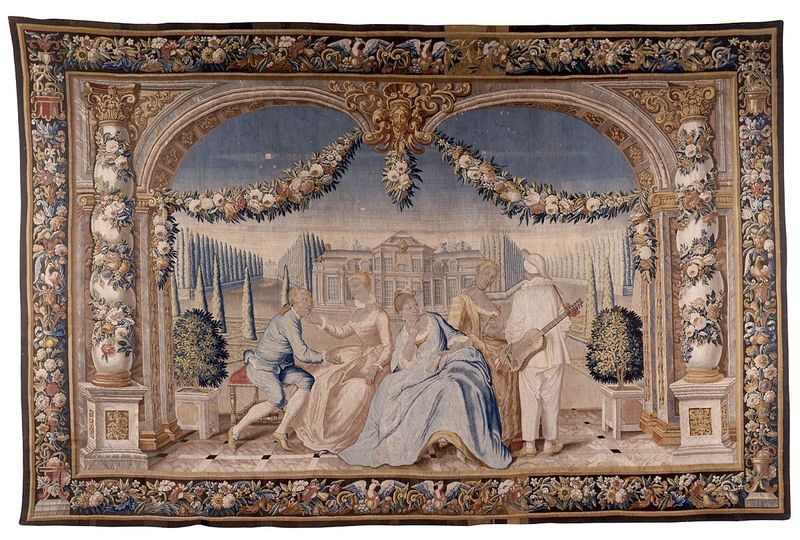
Titel: Wandteppich 'Komödienfiguren'
Künstler: Antoine Pesne
Standort: Hamburg
Institution: Museum für Kunst und Gewerbe Hamburg
Schlagwörter: mann, frau, gesellschaft, architektur, seide, gobelin, wandteppich, wolle, girlanden, tapisserie, wandbehang, harlekin, zwirn, kultur, wandteppiche, zivilisation, blumengewinde, bildteppiche, bildwirkerei, wirkerei